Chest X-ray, PA view. Patient: 63 years old, sex M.
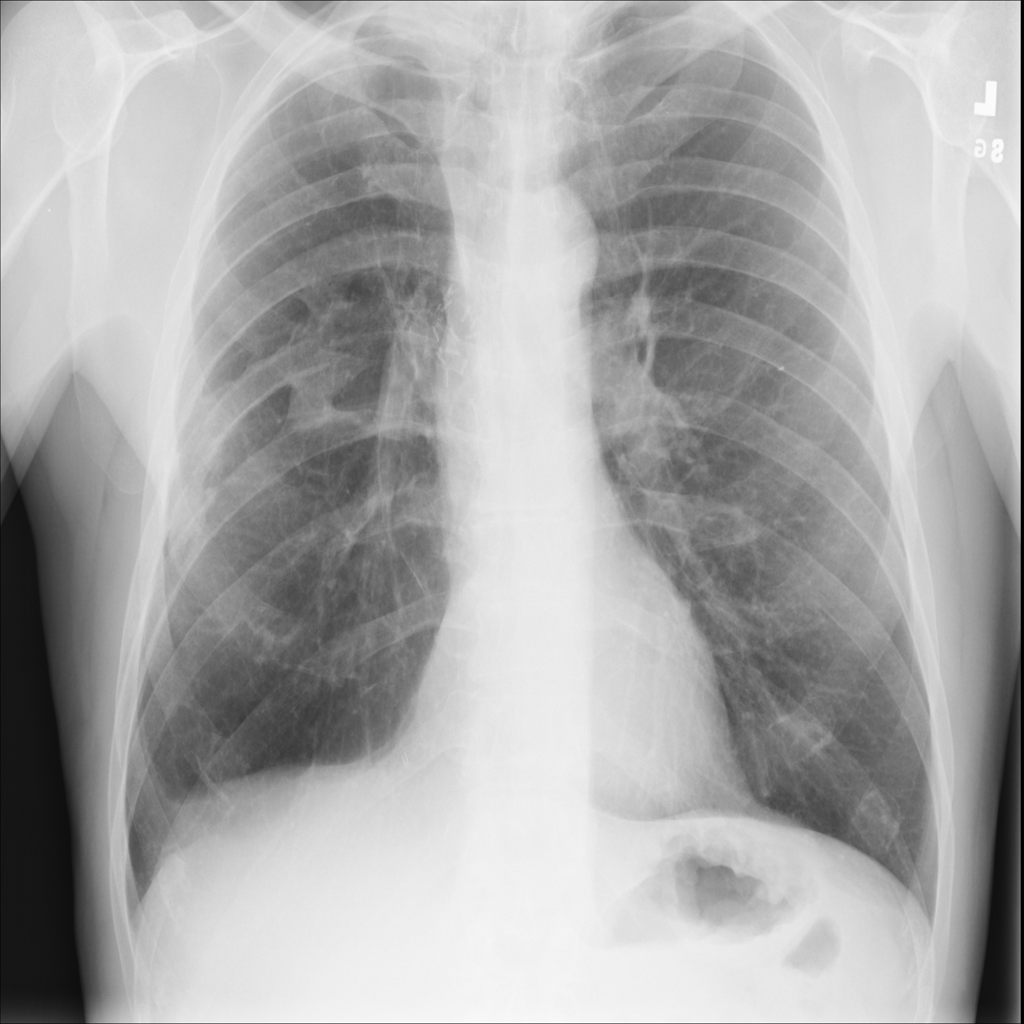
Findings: No Finding